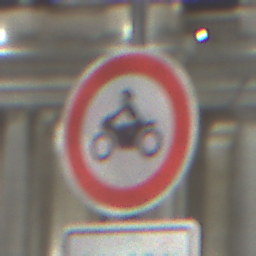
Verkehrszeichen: VerbotKraftraeder
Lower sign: ZeitangabenOhneBeschraenkungAufWochentage1
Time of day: Night
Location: Outdoor (Urban)
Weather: PartlyCloudy
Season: NotSpecified
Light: Artificial